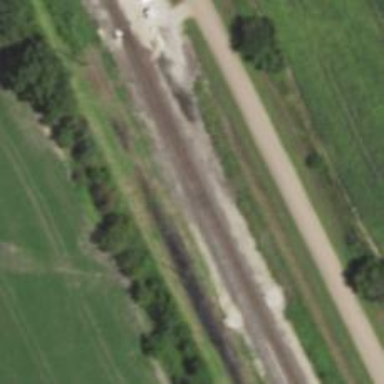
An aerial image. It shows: Railway siding with rails.